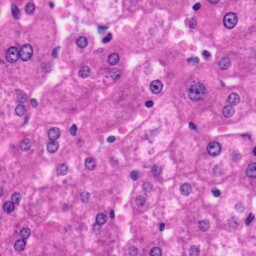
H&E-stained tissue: Liver